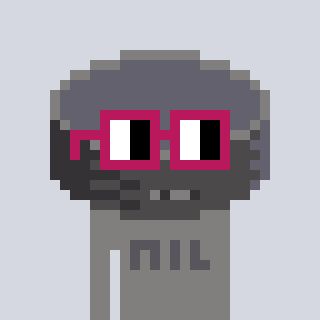
a pixel art character with square dark red glasses, a hockey puck-shaped head and a bluegrey-colored body on a cool background